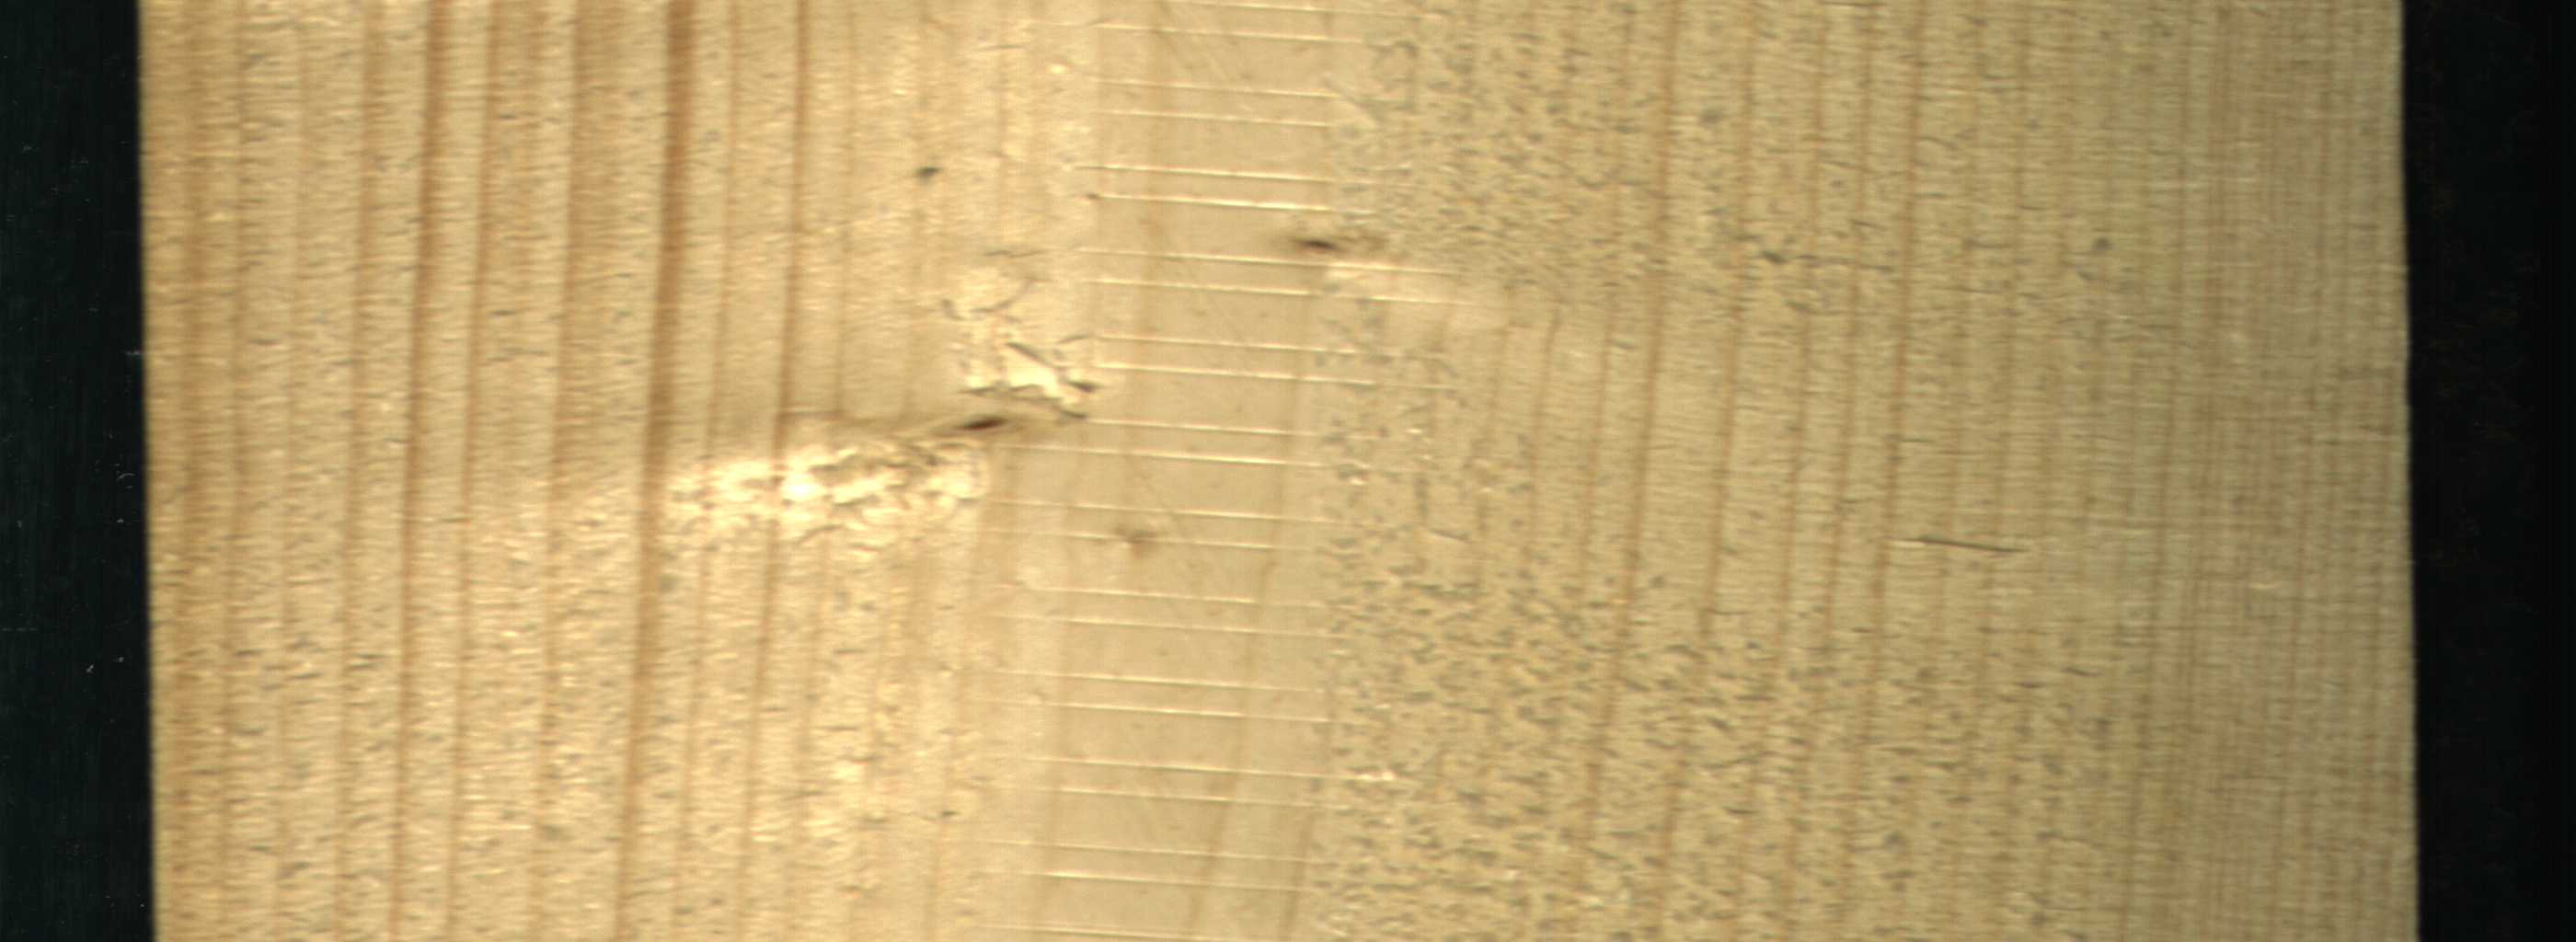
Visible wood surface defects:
Live_Knot